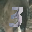
Label: 3